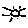
Label: sun